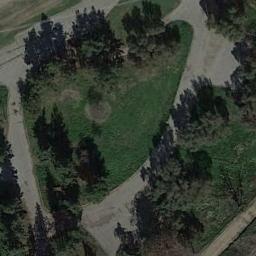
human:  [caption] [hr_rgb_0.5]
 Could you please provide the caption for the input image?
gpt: This meadow with some trees is surrounded by roads .

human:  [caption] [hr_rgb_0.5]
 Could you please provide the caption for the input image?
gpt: There are many green trees and several roads on the green grass .

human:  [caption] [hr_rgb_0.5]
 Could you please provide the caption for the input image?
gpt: There are four yellow lines on the grass .

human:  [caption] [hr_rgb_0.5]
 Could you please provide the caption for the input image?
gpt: Many trees are on the meadow .

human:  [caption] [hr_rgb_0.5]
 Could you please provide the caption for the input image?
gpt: There are some brown trees around the meadow .